Question: I had posted a similar question before, but this is more specific. Please have a look at the following diagram:

The explanation of this design is as follows:
- - - -
The aim here is to allow the store manager to create an Order "Basket" based on whatever goods are required, and also allow the system being created to determine the best price at that time based on what Products are contained within the Order.
I therefore envisaged the 'ProductOrders' table to initially hold the 'productID' and associated 'orderID', whilst maintaining a null (undetermined) value for 'bakerID' and 'pricingDate', as that would be determined and updated by the system, which would constitute a finalised order.
Now that you have an idea of what I am trying to do, please advise me on how to to best set these relationships up.
Thank you!
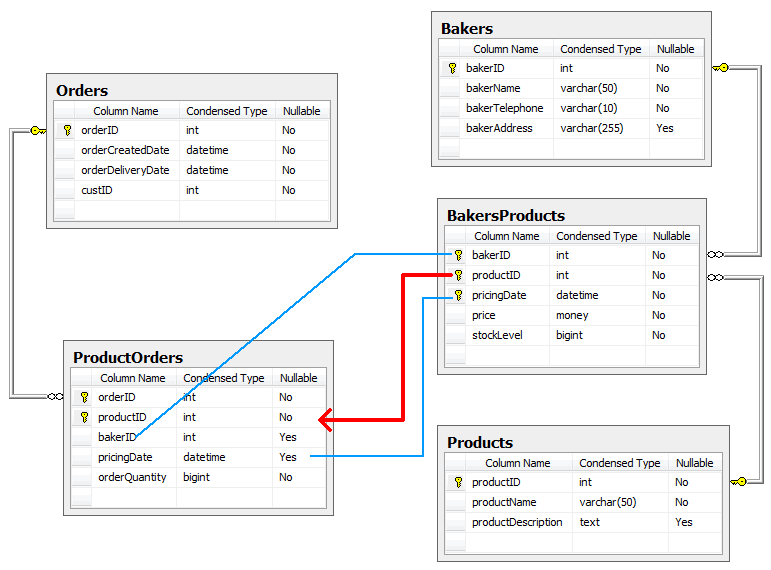
Answer: If I understand correctly, an unfinalised order is not yet assigned a baker / pricing (meaning when an order is placed, no baker has yet been selected to bake the product).
In which case, the order is probably placed against the Products Table and then "Finalized" against the BakersProducts table.
A solution could be to give ProductsOrders 2 separate "ProductID's", one being for the original ordered ProductId (i.e. Non Nullable) - say ProductId, and the second being part of the Foreign key to the assigned BakersProducts (say ProductId2). Meaning that in ProductsOrders, the composite foreign keys BakerId, ProductId2 and PricingDate are all nullable, as they will only be set once the order is Finalized.
In order to remove this redundancy, what you might also consider is using surrogate keys instead of the composite keys. This way BakersProducts would have a surrogate PK (e.g. BakersProductId) which would then be referenced as a nullable FK in ProductsOrders. This would also avoid the confusion with the Direct FK in ProductsOrders to Product.ProductId (which from above, was the original Product line as part of the Order).
HTH?
Edit:
'''
CREATE TABLE dbo.BakersProducts
(
BakerProductId int identity(1,1) not null, -- New Surrogate PK here
BakerId int not null,
ProductId int not null,
PricingDate datetime not null,
Price money not null,
StockLevel bigint not null,
CONSTRAINT PK_BakerProducts PRIMARY KEY(BakerProductId),
CONSTRAINT FK_BakerProductsProducts FOREIGN KEY(ProductId) REFERENCES dbo.Products(ProductId),
CONSTRAINT FK_BakerProductsBaker FOREIGN KEY(BakerId) REFERENCES dbo.Bakers(BakerId),
CONSTRAINT U_BakerProductsPrice UNIQUE(BakerId, ProductId, PricingDate) -- Unique Constraint mimicks the original PK for uniqueness ... could also use a unique index
)
CREATE TABLE dbo.ProductOrders
(
OrderId INT NOT NULL,
ProductId INT NOT NULL, -- This is the original Ordered Product set when order is created
BakerProductId INT NULL, -- This is nullable and gets set when Order is finalised with a baker
OrderQuantity BIGINT NOT NULL,
CONSTRAINT FK_ProductsOrdersBakersProducts FOREIGN KEY(BakersProductId) REFERENCES dbo.BakersProducts(BakerProductId)
.. Other Keys here
)
'''